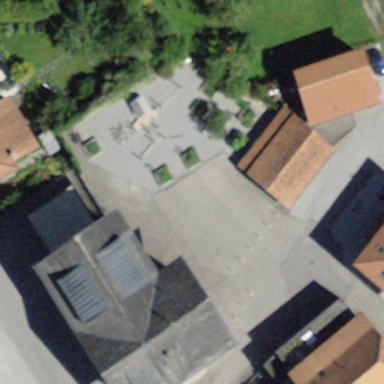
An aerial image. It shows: School building.